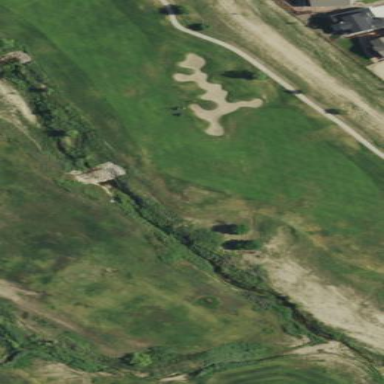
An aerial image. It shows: Rough grassy area used for golf.